Interaction volume radius: 10 \u00c5
Interaction volume height: 15 \u00c5
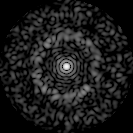
Disorder parameter: 0.8137